Interaction volume radius: 5 \u00c5
Interaction volume height: 10 \u00c5
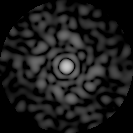
Disorder parameter: 0.8276